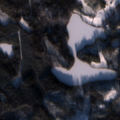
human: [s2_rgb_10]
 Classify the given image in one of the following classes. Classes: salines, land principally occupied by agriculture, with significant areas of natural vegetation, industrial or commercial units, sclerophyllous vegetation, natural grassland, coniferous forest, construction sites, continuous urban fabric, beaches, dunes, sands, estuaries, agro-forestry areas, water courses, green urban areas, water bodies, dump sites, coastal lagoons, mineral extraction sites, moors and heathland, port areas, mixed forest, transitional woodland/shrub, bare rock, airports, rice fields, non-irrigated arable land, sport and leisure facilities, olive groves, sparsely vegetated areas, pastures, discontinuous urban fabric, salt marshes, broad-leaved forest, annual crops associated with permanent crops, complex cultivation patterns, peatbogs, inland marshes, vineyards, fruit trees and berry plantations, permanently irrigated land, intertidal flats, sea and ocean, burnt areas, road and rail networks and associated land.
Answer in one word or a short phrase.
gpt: coniferous forest, mixed forest, water bodies